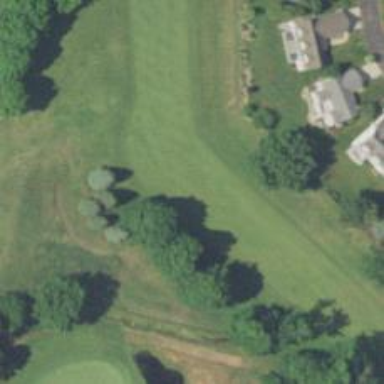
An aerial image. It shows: View of golf hole.